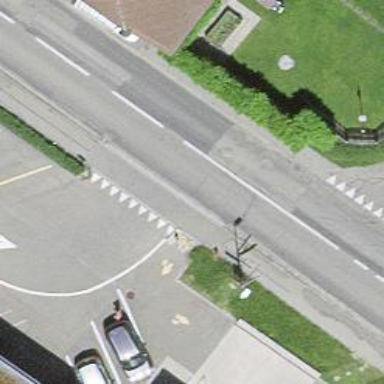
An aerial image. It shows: Road with "give way" sign.